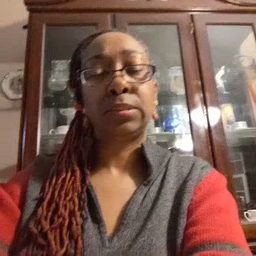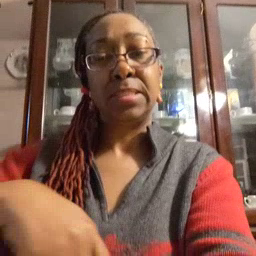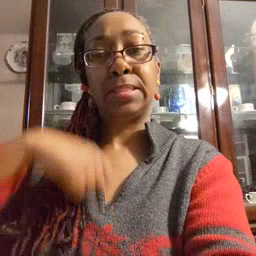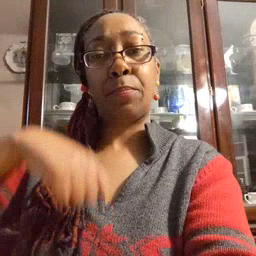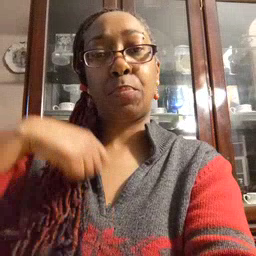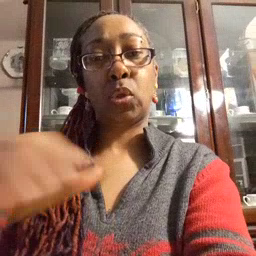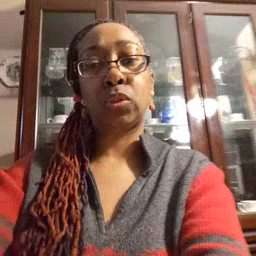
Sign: zipper